Question: The objective is to change the font color and background color of my UITextView upon UIButton click and then revert them back to the original colors when the UIButton is clicked again; then repeat, ect.

Default Color Settings
- 'blackColor'- 'lightGrayColor'
Upon Button Click (change to..)
- 'greenColor'- 'blackColor'
(then if clicked again, change back to default color settings)
So far I have this:
'''
- (IBAction) enableSleepMode:(id)sender {
[txtNotes setTextColor:[UIColor greenColor]];
[txtNotes setBackgroundColor:[UIColor blackColor]];
}
'''
I apologize but I'm not exactly sure where to go from here. Thanks in advance.
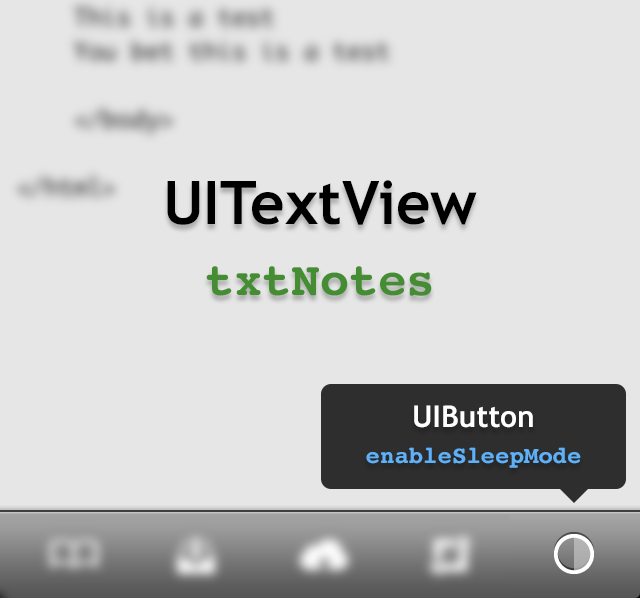
Answer: You said to change the font color and background color of ''UITextView'' not ''UIButton'' Right? . Then did you add 'UItextViewDelegate'?
I have done this like
'''
- (void)viewDidLoad
{
[super viewDidLoad];
[txtView setBackgroundColor:[UIColor lightGrayColor]];
[txtView setTextColor:[UIColor blackColor]];
str = @"first";
}
-(IBAction)bt:(id)sender
{
if([str isEqualToString:@"first"])
{
[txtView setBackgroundColor:[UIColor blackColor]];
[txtView setTextColor:[UIColor greenColor]];
str = @"second";
}
else
{
[txtView setBackgroundColor:[UIColor lightGrayColor]];
[txtView setTextColor:[UIColor blackColor]];
str = @"first";
}
}
'''